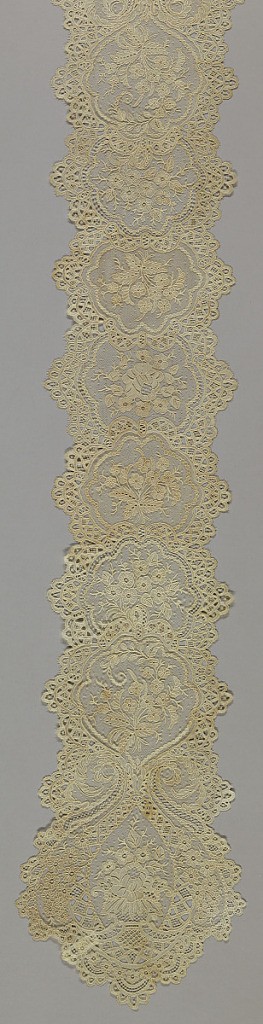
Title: Cap streamer
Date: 1850–1900
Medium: linen Technique: needle lace with ground of loop and twist with loop and twist return
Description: Cap streamer with scalloped edges has vertically arranged medallions containing delicate floral bouquets. Flower heads and intricately interlaced bands form the outer edges. Commonly referred to as Brussels point de gaze.